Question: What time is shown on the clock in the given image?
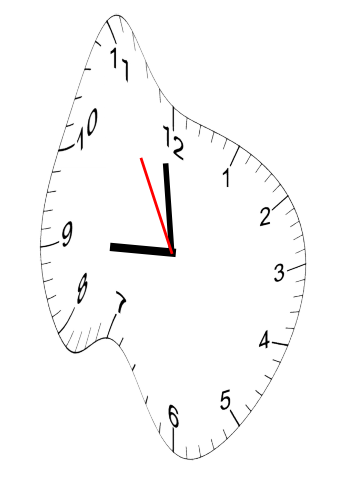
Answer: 08:58:55